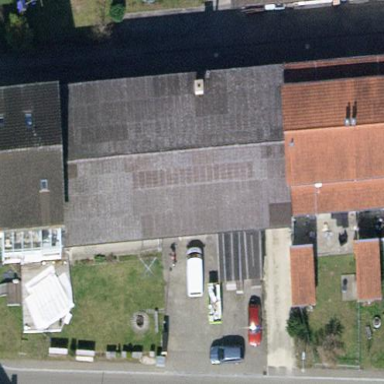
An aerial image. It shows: Terrace building with gabled roof.